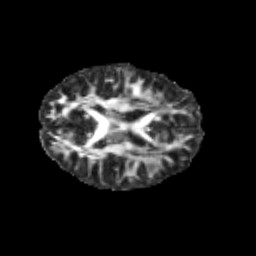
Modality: FA
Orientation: axial
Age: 11
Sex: female
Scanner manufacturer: siemens
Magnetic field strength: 3 T
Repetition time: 3.8 s
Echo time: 0.07 s